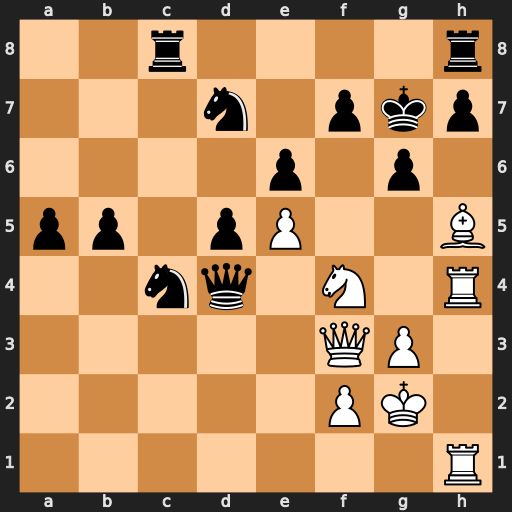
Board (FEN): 2r4r/3n1pkp/4p1p1/pp1pP2B/2nq1N1R/5QP1/5PK1/7R
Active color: w
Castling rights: -
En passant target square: -
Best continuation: Nxe6+ fxe6 Rxd4